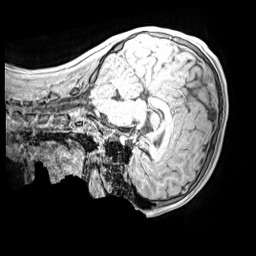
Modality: MP2RAGE
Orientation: sagittal
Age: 13
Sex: male
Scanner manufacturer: siemens
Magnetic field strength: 3 T
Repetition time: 4 s
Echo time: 0.00299 s